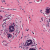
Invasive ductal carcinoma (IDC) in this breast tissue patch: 0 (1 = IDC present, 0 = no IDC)